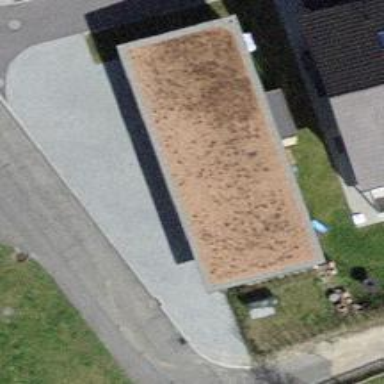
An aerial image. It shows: Carport structure.